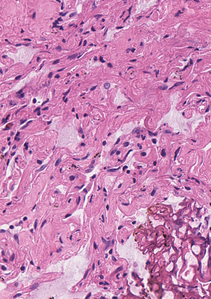
Tumor epithelial tissue: no
Tumor-associated stroma tissue: yes
Normal tissue: no